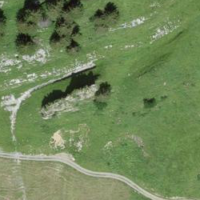
EUNIS habitat code: 26
Species observed at this site:
Campanula glomerata